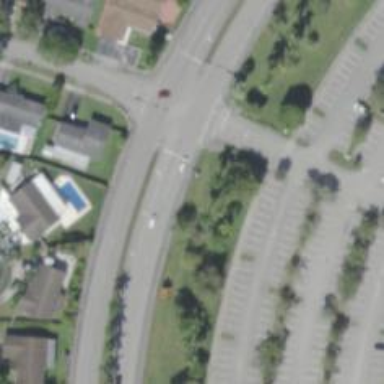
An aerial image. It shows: Footway.